Question: Evening, I have the following code, in a static class which helps my userInterface partial class. Whenever i get to the the section which checks if either the combobox/textbox is visible:
'''
if (cb.Visible == true)
'''
&
'''
if (tb.Visible == true)
'''
its always false even if the controls are visible on the form.
Any ideas?
Thanks
'''
public static bool VerifyTableLayoutControlsContainData(TableLayoutPanel tlp)
{
foreach (Control input in tlp.Controls)
{
ComboBox cb = input as ComboBox;
if(cb != null)
{
if (cb.Visible == true)
{
if (string.IsNullOrEmpty(cb.SelectedItem.ToString()))
{
return false;
}
}
}
TextBox tb = input as TextBox;
if (tb != null)
{
if (tb.Visible == true)
{
if (string.IsNullOrEmpty(tb.Text))
{
return false;
}
}
}
}
return true;
}
'''

UserInterface code
'''
private void uiBtnDataVerification_Click(object sender, EventArgs e)
{
if (VerifyingData != true)
{
AllInputsContainDataCsvFileVerificationStage = true;
//Check all inputs have something in them
InputsContainDataCsvFileVerificationStage();
if (AllInputsContainDataCsvFileVerificationStage == false)
{
UiHelper.UpdateLog("One or more inputs has not been specified.", uiTxtOperationLog);
return;
}
...
}
else
{
//Cancel permanent cancellation token.
}
}
public void InputsContainDataCsvFileVerificationStage()
{
....
if (UiHelper.VerifyTableLayoutControlsContainData(uiTableLayoutPanelColumnDataTypes)) { }
else
{
AllInputsContainDataCsvFileVerificationStage = false;
}
....
}
'''
Original code is in the UiHelper class
As per Toms suggestion i have made the following changes
'''
public userInterface()
{
InitializeComponent();
uiTableLayoutPanelColumnDataTypes.VisibleChanged += new EventHandler(notifyMe);
uiCBColumn1DataType.VisibleChanged += new EventHandler(notifyMe1);
SortedColumnNames = new List<TextBox>();
SortedDataTypes = new List<ComboBox>();
AllInputsContainDataCsvFileVerificationStage = true;
}
public void notifyMe1(object sender, EventArgs e)
{
bool temp = uiCBColumn1DataType.Visible;
MessageBox.Show("its been changed");
}
public void notifyMe(object sender, EventArgs e)
{
bool temp = uiTableLayoutPanelColumnDataTypes.Visible;
MessageBox.Show("its been changed");
}
'''
before clicking the button, i checed what cb1 visibility property was set to and it was True. I still get false when i try to check via the original method.
im stumped!!
It seems that when i click on the second tab, the comboBox's visible property = false.
Does anyone know why this might be??
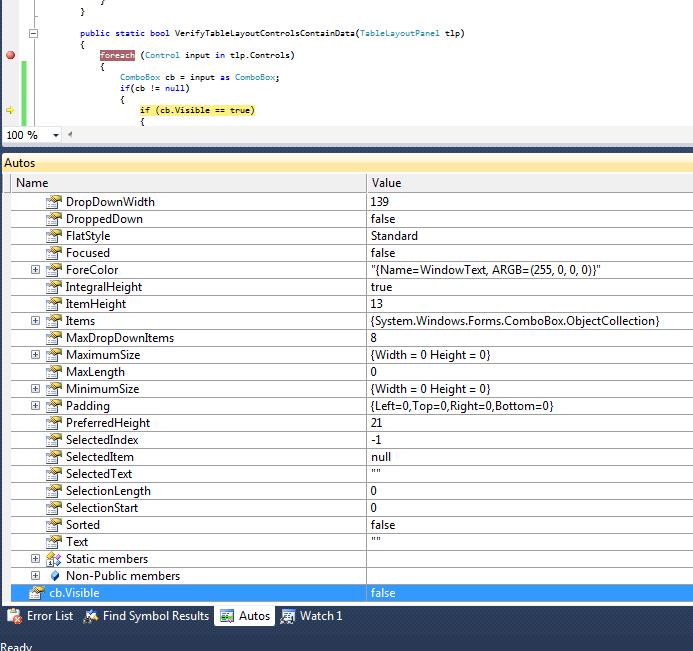
Answer: From my comment:
> The TableLayoutPanel control has to be visible on the screen when you run your verification code. If it's behind an inactive TabPage, then it isn't on the screen and the control will report the Visible property as false, regardless if the property is set to true in the designer.